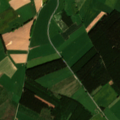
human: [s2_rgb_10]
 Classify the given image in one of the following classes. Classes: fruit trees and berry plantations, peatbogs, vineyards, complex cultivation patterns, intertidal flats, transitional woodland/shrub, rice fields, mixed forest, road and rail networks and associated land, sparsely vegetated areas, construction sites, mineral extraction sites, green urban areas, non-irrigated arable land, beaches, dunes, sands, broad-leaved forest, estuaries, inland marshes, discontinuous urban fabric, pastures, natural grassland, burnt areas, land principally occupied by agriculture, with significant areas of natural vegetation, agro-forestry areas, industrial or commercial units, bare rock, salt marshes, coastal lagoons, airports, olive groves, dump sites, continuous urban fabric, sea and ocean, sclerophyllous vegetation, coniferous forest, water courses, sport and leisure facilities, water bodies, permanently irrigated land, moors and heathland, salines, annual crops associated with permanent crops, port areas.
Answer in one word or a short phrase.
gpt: pastures, complex cultivation patterns, coniferous forest, mixed forest